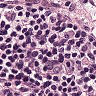
Metastatic tissue present: no